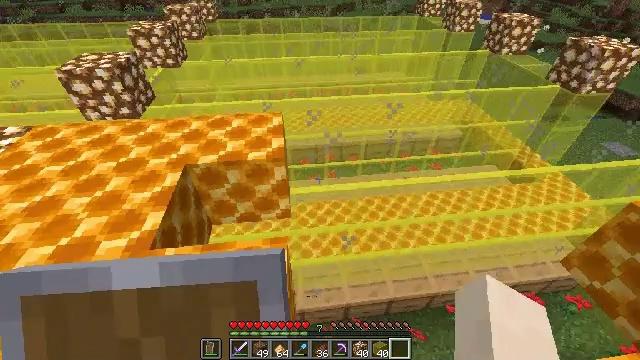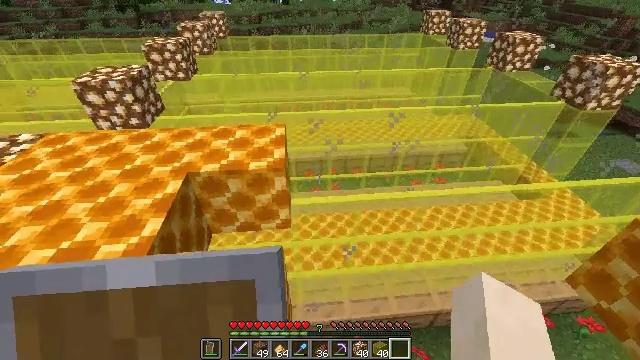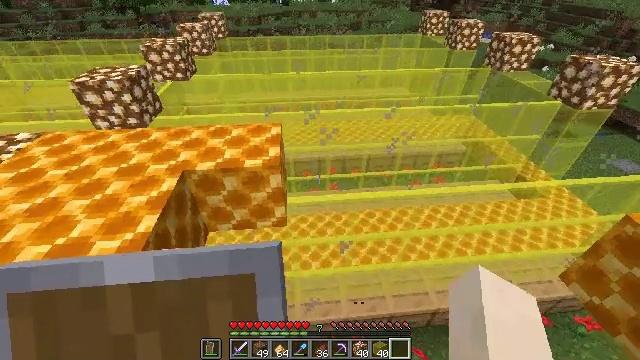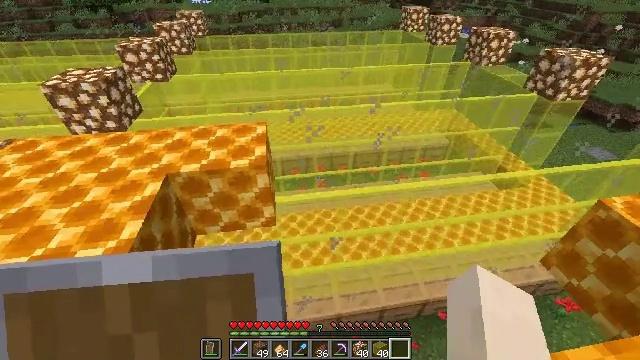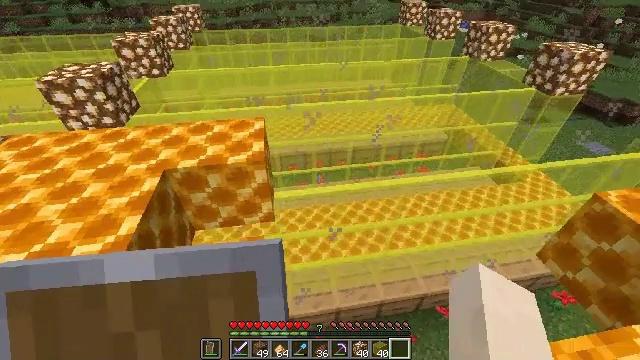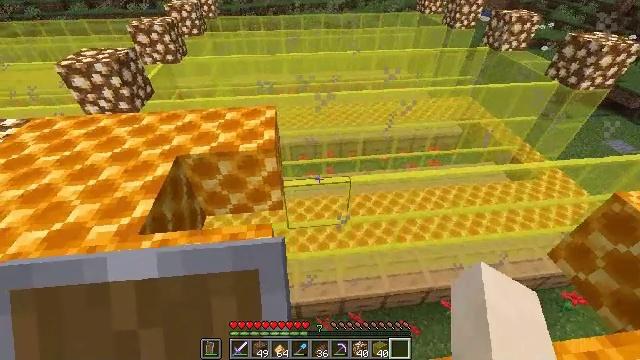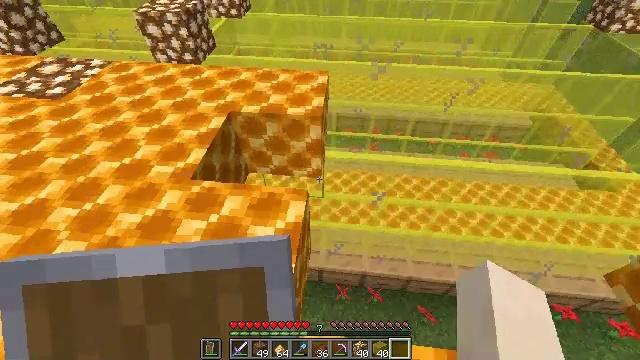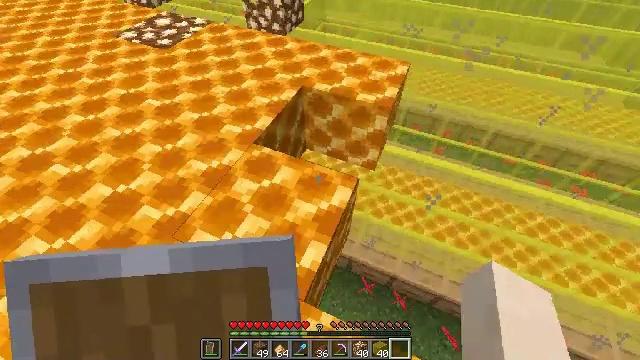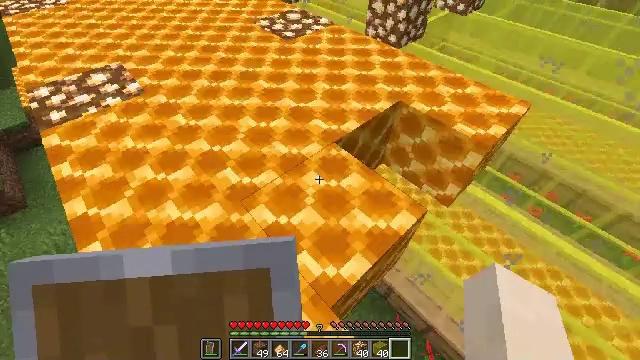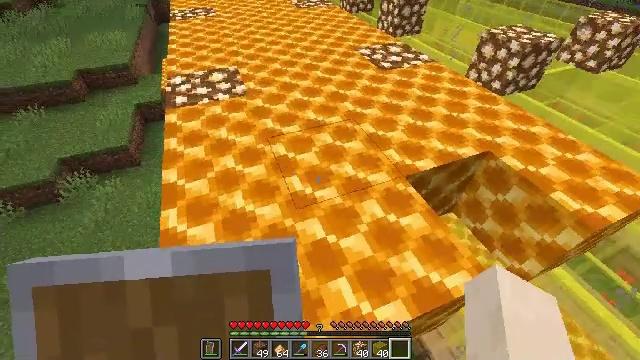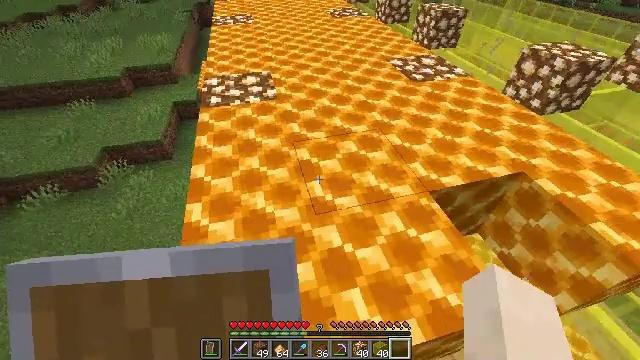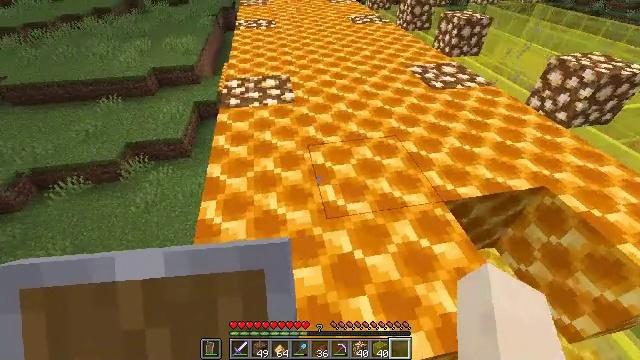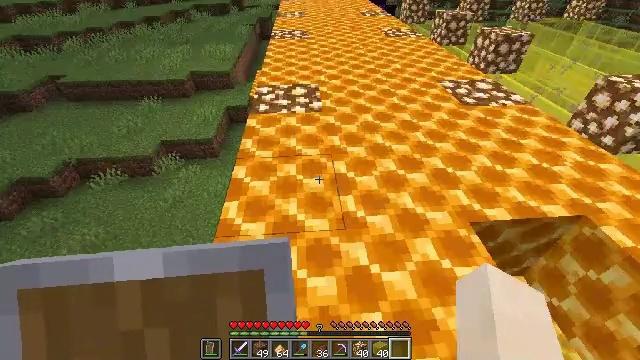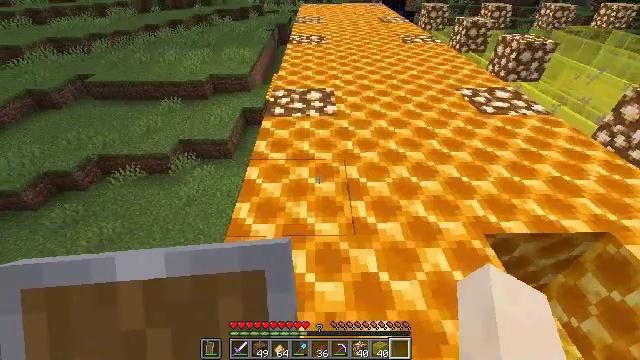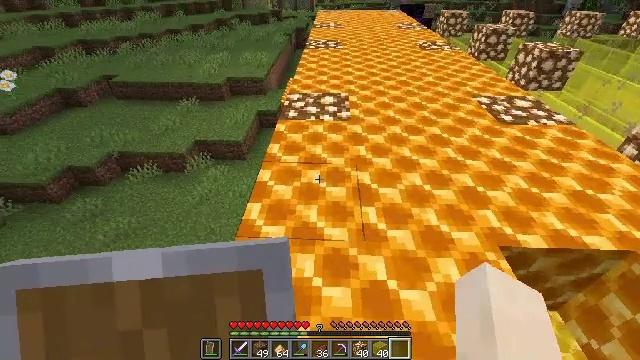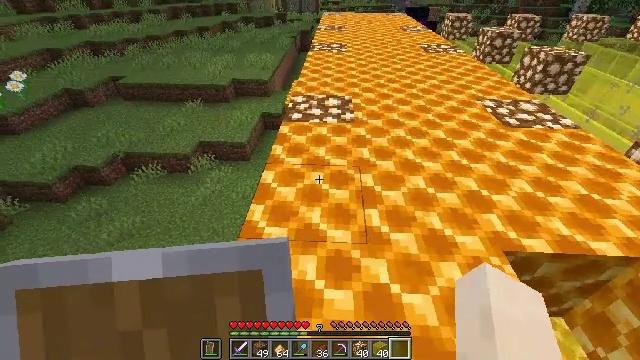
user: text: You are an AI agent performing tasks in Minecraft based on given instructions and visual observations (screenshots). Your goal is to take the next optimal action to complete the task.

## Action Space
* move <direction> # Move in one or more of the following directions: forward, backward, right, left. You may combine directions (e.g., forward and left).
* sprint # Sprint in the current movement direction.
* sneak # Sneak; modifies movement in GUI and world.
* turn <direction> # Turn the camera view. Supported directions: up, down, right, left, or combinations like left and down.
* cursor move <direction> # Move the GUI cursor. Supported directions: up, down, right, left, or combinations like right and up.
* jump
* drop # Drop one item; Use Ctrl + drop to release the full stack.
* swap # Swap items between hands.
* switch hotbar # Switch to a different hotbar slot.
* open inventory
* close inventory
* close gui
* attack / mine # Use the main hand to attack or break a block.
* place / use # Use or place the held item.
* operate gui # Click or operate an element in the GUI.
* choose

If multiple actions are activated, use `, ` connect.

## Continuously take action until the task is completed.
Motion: motion action
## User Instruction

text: Chop down the honeycomb block with a tool.
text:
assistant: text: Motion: turn left and up
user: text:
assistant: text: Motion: no_op
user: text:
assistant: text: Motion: turn right
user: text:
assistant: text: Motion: no_op
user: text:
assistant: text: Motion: turn left and down
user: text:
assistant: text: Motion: turn left and down
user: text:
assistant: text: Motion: turn left and down
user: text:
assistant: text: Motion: turn left and up
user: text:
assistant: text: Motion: turn left and up
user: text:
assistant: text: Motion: turn left and up
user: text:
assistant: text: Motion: turn left
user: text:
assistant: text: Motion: turn left and up
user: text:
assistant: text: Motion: turn left
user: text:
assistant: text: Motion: turn left
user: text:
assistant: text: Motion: no_op
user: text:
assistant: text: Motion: no_op
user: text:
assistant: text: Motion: no_op
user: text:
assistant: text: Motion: no_op
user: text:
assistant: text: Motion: no_op
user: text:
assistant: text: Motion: no_op
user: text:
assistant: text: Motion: no_op
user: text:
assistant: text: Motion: no_op
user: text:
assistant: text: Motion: no_op
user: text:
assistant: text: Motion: turn up
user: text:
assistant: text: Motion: no_op
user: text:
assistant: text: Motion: no_op
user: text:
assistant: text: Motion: no_op
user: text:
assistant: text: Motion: no_op
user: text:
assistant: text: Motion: no_op
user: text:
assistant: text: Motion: turn left and down